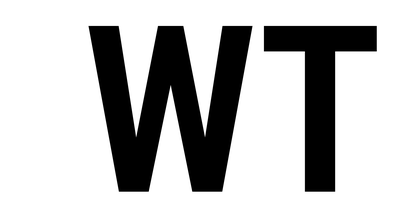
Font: Roboto_Condensed_SemiBold